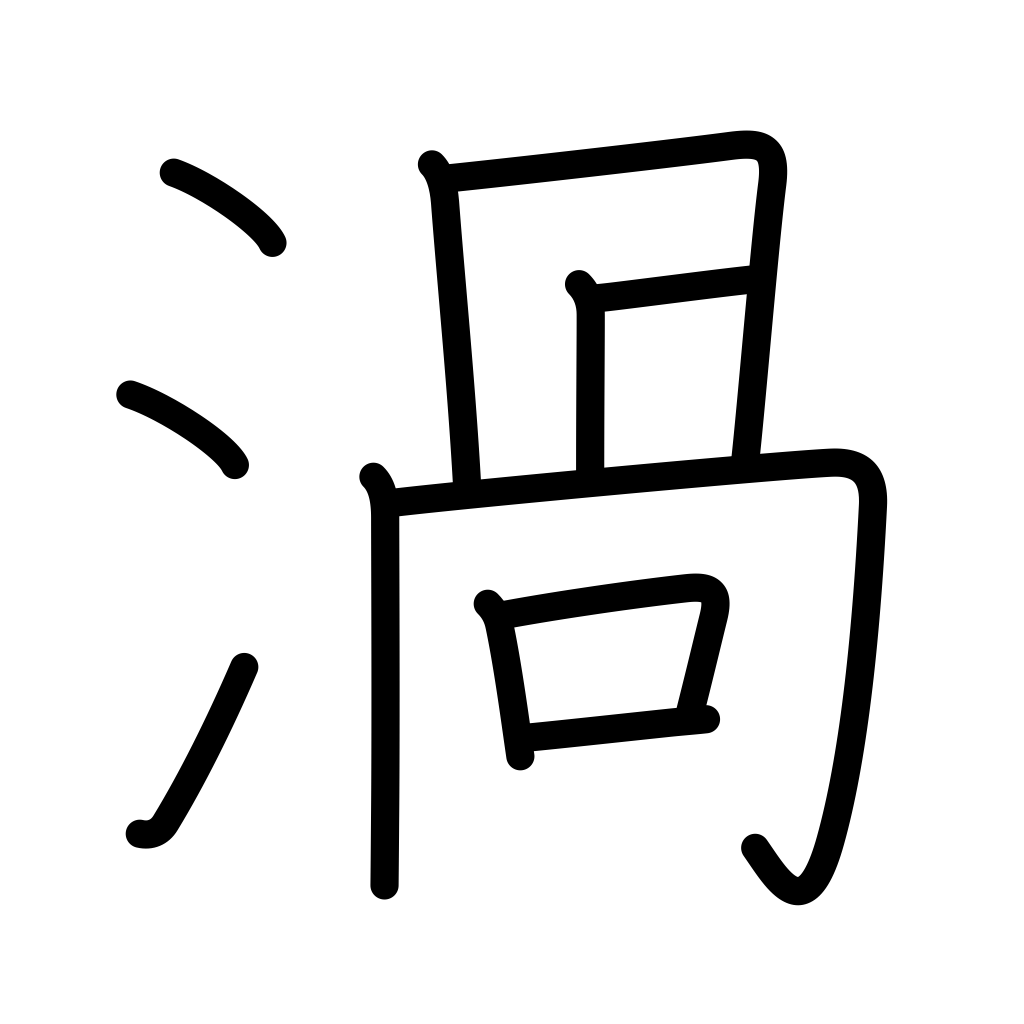
Meaning: whirlpool, eddy, vortex